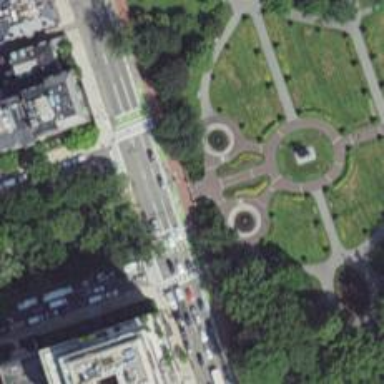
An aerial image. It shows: Historic memorial.